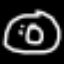
Label: donut